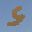
Label: 5